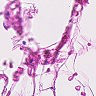
Metastatic tissue present: no